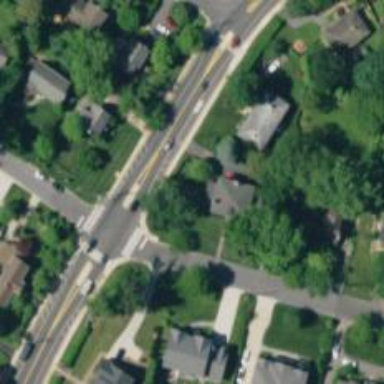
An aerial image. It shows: Marked road crossing.